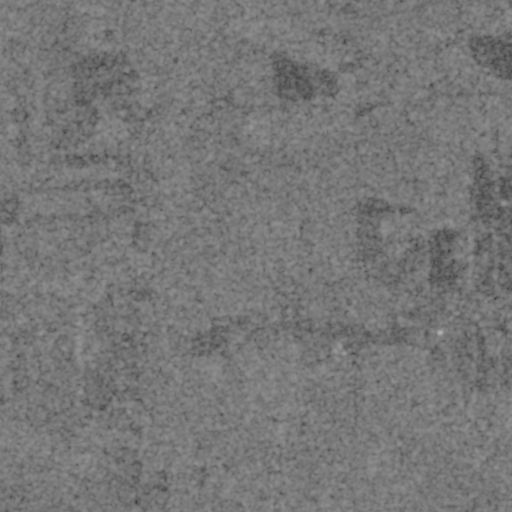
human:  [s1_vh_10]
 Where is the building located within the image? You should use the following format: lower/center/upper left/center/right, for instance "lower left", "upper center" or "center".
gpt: The building is located in the upper left of the image.
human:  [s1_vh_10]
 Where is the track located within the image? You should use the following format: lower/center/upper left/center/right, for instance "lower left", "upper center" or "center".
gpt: There is no track in the image.

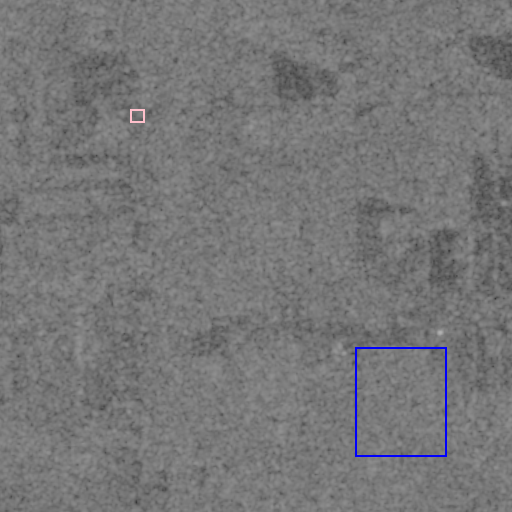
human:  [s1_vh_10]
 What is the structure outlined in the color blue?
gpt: The structure outlined in blue is a crop field.
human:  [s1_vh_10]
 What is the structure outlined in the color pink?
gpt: The structure outlined in pink is a park.
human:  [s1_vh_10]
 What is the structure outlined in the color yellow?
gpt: There is no yellow outline.